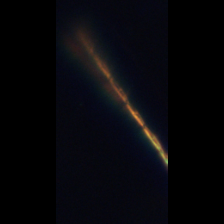
Taxon: Psuedo-nitzschia
Group: Diatoms